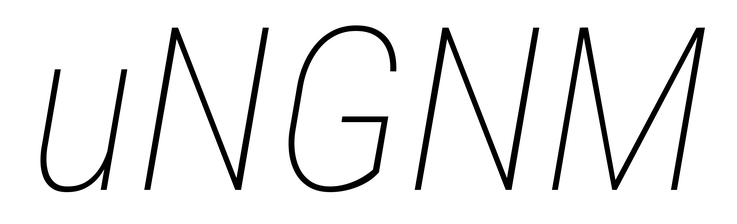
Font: Roboto-Italic_Condensed_Thin_Italic